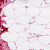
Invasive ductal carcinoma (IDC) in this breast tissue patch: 0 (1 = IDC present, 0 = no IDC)